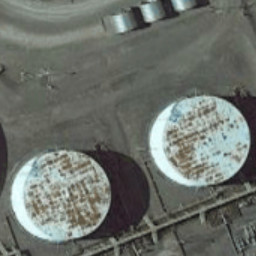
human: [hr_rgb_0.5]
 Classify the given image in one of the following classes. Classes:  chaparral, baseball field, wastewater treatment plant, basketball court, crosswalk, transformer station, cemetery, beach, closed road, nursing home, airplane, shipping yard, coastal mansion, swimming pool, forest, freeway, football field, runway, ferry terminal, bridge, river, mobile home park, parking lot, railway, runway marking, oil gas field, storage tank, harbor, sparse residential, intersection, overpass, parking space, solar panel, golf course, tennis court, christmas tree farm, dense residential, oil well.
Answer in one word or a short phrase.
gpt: storage tank